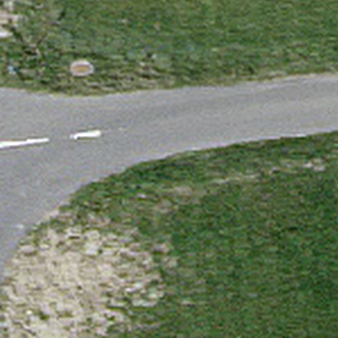
Label: other